Field crop: maize
Growth stage: 2
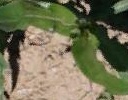
Species: maize